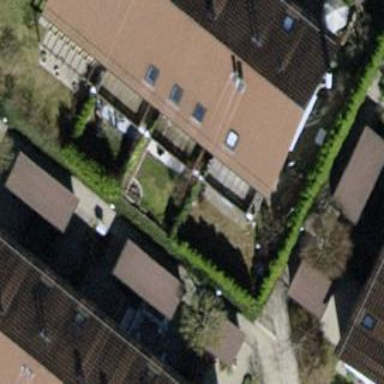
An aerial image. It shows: Residential building with pitched roof.